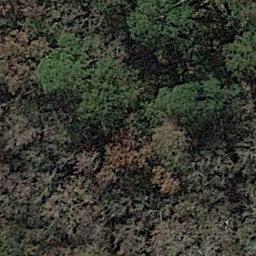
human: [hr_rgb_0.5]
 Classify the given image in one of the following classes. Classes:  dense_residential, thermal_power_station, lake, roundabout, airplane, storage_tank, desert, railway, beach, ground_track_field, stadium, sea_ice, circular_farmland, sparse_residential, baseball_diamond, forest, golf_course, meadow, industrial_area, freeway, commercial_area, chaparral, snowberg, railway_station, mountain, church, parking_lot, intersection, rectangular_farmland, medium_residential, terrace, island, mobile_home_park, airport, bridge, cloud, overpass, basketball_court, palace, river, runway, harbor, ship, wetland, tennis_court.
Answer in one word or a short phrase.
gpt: forest